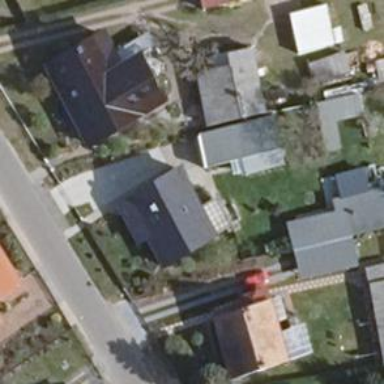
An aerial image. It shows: House with multiple building parts.